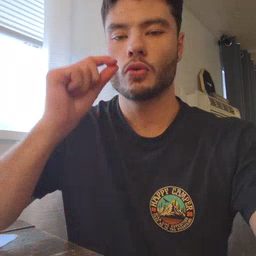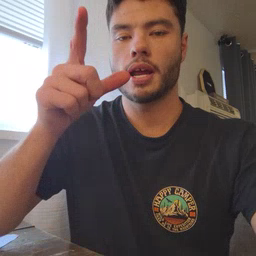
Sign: wake